Question: The html code is as follows
'''
<div class="dir-view" >
// unable to get {{ button.content }}
<button type="button" id="notworking" ng-show="button.content.length" >{{ button.content }}</button>
</div>
<div class="dir-design" >
//able to get {{ button.content }}
<button type="button" id="working" ng-show="button.content.length" >{{ button.content }}</button>
<div class="control-group">
<label class="label label-primary" for="button-content">BUTTON CONTENT :</label>
<div class="controls">
<textarea class="form-control" id="button-content" rows="4" cols="50" ng-model="button.content"></textarea>
</div>
</div>
</div>
'''
In the above code dir-view and dir-design are the custom directives I have defined .
In the button tag within div#dir-view I am unable to get {{ button.content }} .
whereas within div#dir-design I am able to get {{ button.content }}.
I think that the scope object within the dir-design directive is not accessible within the dir-view .
Is this the reason why I am unable to access inside dir-view.
Are the scopes within each directive isolated and private to that directive ?.
If I am right , can someone please guide me in solving this problem by making of one directive dir-design, accessible even within dir-view (that is the neighboring directive ).
Also if possible please guide me to good document on angular js scopes.
attaching the scope screen I got from angular debug chrome plugin

My controller.js file content showing directive
'''
angular.module('modFoundation', ['$strap.directives'])
//directive to include view panel
.directive('dirView', function() {
return {
restrict : 'CAME',
templateUrl: 'templates/view.html',
transclude: true
};
})
//directive to include design panel
.directive('dirDesign', function() {
return {
restrict : 'CAME',
templateUrl: 'templates/design.html',
transclude: true
};
})
'''
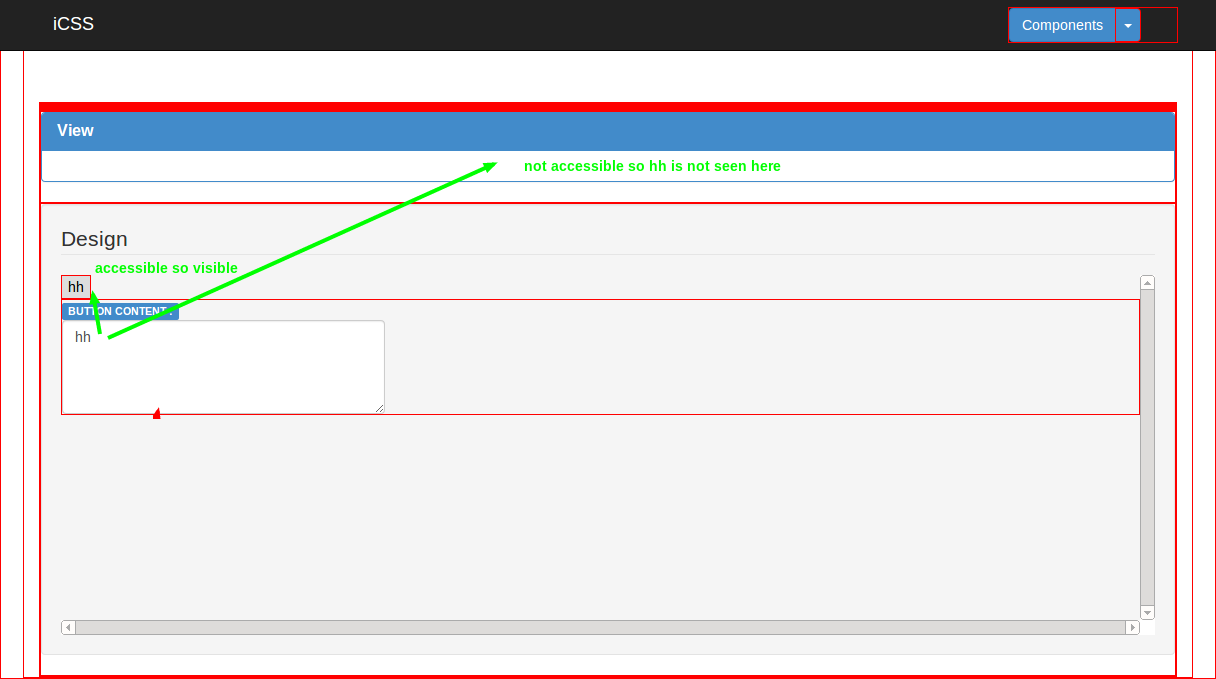
Answer: how i made two directives communicate ?
Concept :
The two directives were siblings .There is a new scope created for each directive which is clearly visible in the diagram .
So to make these two communicate one would be to introduce a service and inject into each directive , but that takes away the re usability of the directives and brings in strong dependency between them . so we should find a way to do this without affecting re-usability.
As these are siblings, the idea would be to make communication possible via parent , so just introduce an controller which simply does
$scope.button = {}
Done .
To understand the idea of communication between two children the following code will be helpful .
'''
> $scope
Scope {$id: "002", $$childTail: Child, $$childHead: Child, $$prevSibling: null, $$nextSibling: null...}
> child1 = $scope.$new()
Child {$id: "005", this: Child, $$listeners: Object, $parent: Scope, $$asyncQueue: Array[0]...}
> child2 = $scope.$new()
Child {$id: "006", this: Child, $$listeners: Object, $parent: Scope, $$asyncQueue: Array[0]...}
> child1.$parent
Scope {$id: "002", $$childTail: Child, $$childHead: Child, $$prevSibling: null, $$nextSibling: null...}
> child2.$parent
Scope {$id: "002", $$childTail: Child, $$childHead: Child, $$prevSibling: null, $$nextSibling: null...}
> $scope.button = {}
Object {}
> child1.button
Object {}
> child2.button
Object {}
> child1.button.c1v1 = "hello"
"hello"
> child2.button.c1v1
"hello"
> child2.button.c2v2 = "world"
"world"
> child2.button.c2v2
"world"
> $scope.button.c1v1
"hello"
> $scope.button.c2v2
"world"
$scope
|
_________|___________
| |
| |
child1 child2
'''
The use case is explained in the jsfiddle
not working case : <URL>
working case : <URL>